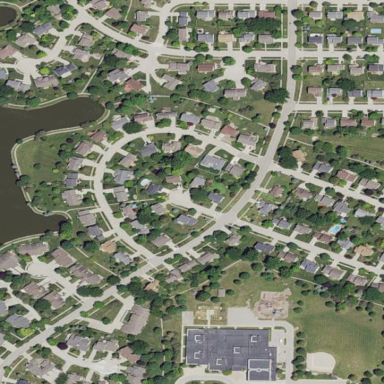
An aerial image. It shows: Residential area within neighborhood.